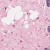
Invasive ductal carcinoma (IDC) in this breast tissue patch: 0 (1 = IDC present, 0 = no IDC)